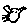
Label: cat